Question: I have asked a similar question <URL> and got some answers, so first of all sorry for making you people bother once again.
But I have an argument this time. First I will show my piece of code
'''
- (void) showTheAlert{
UIAlertView *alertView = [[UIAlertView alloc] initWithTitle:@"Hey!" message:@"?" delegate:self cancelButtonTitle:nil otherButtonTitles:@"Yes",@"No",@"Don't know eaxactly.",nil];
[alertView setTag:101];
[alertView show];
}
- (void)willPresentAlertView:(UIAlertView *)alertView{
if(alertView.tag == 101){
[[[alertView subviews] objectAtIndex:2] setBackgroundColor:[UIColor colorWithRed:0.5 green:0.0f blue:0.0f alpha:0.5f]];
[[[alertView subviews] objectAtIndex:3] setBackgroundColor:[UIColor colorWithRed:0.0 green:0.5f blue:0.0f alpha:0.5f]];
}
}
'''
And my final alert looks like

Now my confusion is that, '[alertView subviews]' is not documented as some people may say but alertview is a subclass of 'UIView', which has a property called 'subviews'.
So I am using the documented property of a superclass which is definitely allowed.
So if this alertview may cause rejection of my app or not? ( I don't think apple will have any base to say I am using the undocumented or a private api. The look and feel is also alike to alertview.)
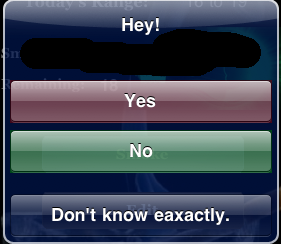
Answer: To follow on Henrik's reply, in the iPhone Human Interface Guidelines section <URL>, they say the following:
> Although you can choose the number of
buttons to place in an alert, a
two-button alert is often the most
useful, because it is easiest for
users to choose between two
alternatives. It is rarely a good idea
to display an alert with a single
button because such an alert cannot
give users any control over the
situation; instead, it can only
display information and provide a
dismiss button. In
fact, if you find that you need to
offer users more than two choices, you
should consider using an action sheet
instead (see "Using Action Sheets" and
"Designing an Action Sheet" for more
information on this type of view).
For example, you might choose to make
this button the Cancel button, to help
users avoid inadvertently causing a
dangerous action, or you might make it
represent the most common response, if
the resulting action isn't
destructive.The following guidelines describe how
buttons are configured in an alert:- In an alert with two buttons, the button on the left is always
dark-colored and the button on the
right is never dark-colored.- In a two-button alert that proposes a potentially risky action, the button
that cancels the action should be on
the right and light-colored.- In a two-button alert that proposes a benign action, the button that
cancels the action should be on the
left (and therefore dark-colored).-
You are clearly violating the guidelines in size, shape, number, and color of the buttons in your alert view (red has a very clear meaning as a destructive action, not a confirmation). Even if Apple doesn't reject your application in review (which they tend to do for clear violations of the Human Interface Guidelines), this would be extremely confusing to your users.
Also, navigating the hidden view hierarchy for any Apple-supplied user interface element is a very bad practice. The view hierarchies are undocumented, and do change often. Many of the applications that started crashing when people upgraded to iPhone OS 3.0 did so because those applications did something funky with subviews of UI elements, and those elements changed in the new OS version. Apple even specifically called this out in the iPhone OS 3.0 migration documents (which I can't find now).
Because of the problems this caused, they appear to have cracked down on this practice and have been rejecting applications because of it. Even if they don't, it shows contempt for your users if you do this, because it means that you don't care if your application breaks with future OS upgrade.